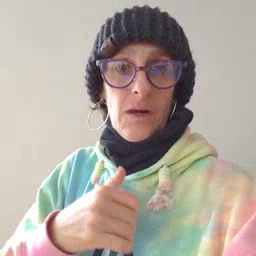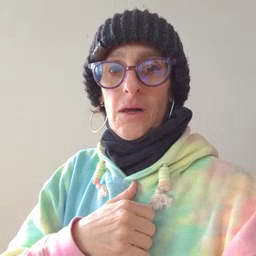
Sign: will